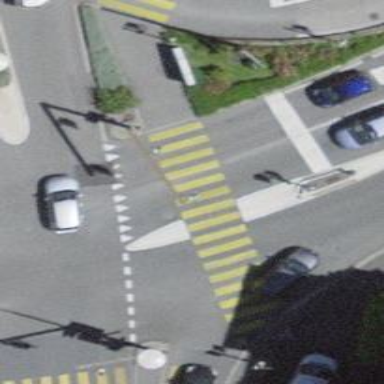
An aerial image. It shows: Crossing with traffic signals and zebra markings on the road. There is pedestrian island at the crossing.